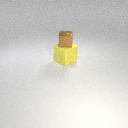
large yellow rubber cube below small brown metal cube